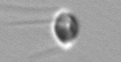
Label: Chaetoceros